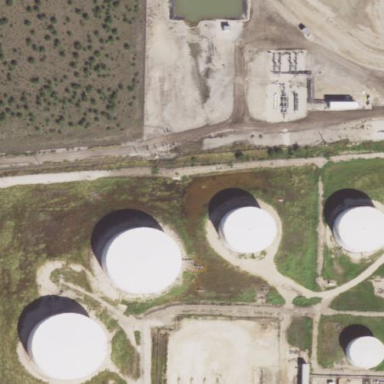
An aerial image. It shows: Industrial area designated as petroleum terminal.